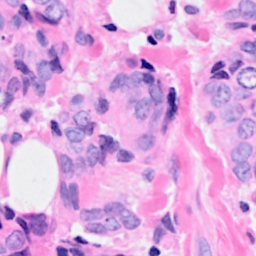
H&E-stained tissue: Breast